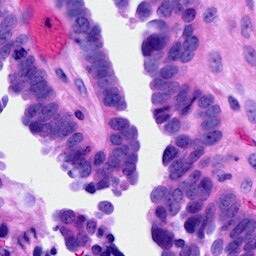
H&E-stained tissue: Ovarian